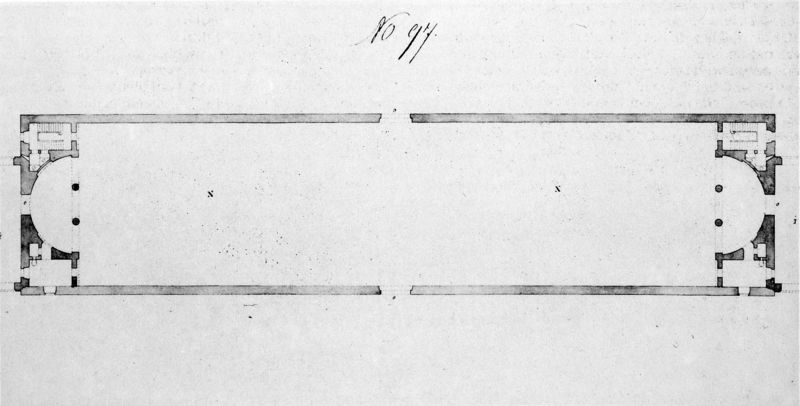
Titel: Marstallgebäude der Residenz in München - Grundriss B (Detail)
Künstler: Carl von Fischer
Standort: München
Institution: Architektursammlung der Technischen Universität
Schlagwörter: weiß, fenster, grau, raum, schwarz, skizze, stützen, säule, säulen, tür, zeichnung, gebäude, haus, park, schloss, wand, architektur, barock, lang, signatur, spiegelung, kirche, blatt, rund, lienie, schiff, schrift, papier, ansicht, bogen, türen, mauer, grafik, graphik, linien, türe, saal, vogelperspektive, querformat, treppe, treppen, arch, arches, architecture, church, column, columns, court, hall, palace, stair, stairs, steps, white, black, empty, gray, grey, interior, noir, old, room, wall, windows, symmetrie, schmal, zahlen, nebenraum, floor, staircase, stufen, kammer, tor, halle, aufsicht, foto, bögen, punkte, wände, eingang, eingänge, gang, tusche, antike, kreuz, rechteck, türme, münchen, palast, dom, linie, symmetrisch, schlicht, buchstaben, kreise, beschriftung, bleistift, flur, entwurf, tinte, altar, langhaus, halbkreis, halbrund, ecken, kreuze, zahl, mauern, antik, roman, mittelalter, apsis, treppenhaus, rechteckig, building, field, house, chor, kapelle, horizontal, gärtner, plan, ausgang, tempel, museum, entrance, view, drawing, paper, durchbruch, black and white, fotographie, klassik, castle, dots, line, sketch, träger, rundung, quadrat, viereck, bau, pen, writing, nummer, halbiert, geraden, door, basilika, riss, grundriss, west, öffnungen, ancient, aufriss, architekturzeichnung, bauplan, architekt, krypta, design, doors, symetry, treppenaufgang, bauskizze, reithalle, apsiden, vierung, konchen, langbau, teile, apse, apsen, architekur, basilica, begehbarer kleiderschrank, breitseite, breitseiten, bunker, cathedral, conce, conche, courtyard, doppelchor, exedren, halbbogen, halbkreise, ink, markierung, mauerstück, narthex, nave, niches, no 97, no. 97, nummer 07, nummer 97, palladiomotiv, rectangle, schmalseiten, seitenfenster, treppenhäuser, treppenlauf, zwischenräume, saulen, floor plan, groundplan, piers, square, walls, rundriss, architect, buildings, cross section, elevation, gate, ost, plans, symmetry, entry, ground, signature, exedra, detail, map, pencil, ausgrabung, gothic, religion, aerial, circle, circles, lines, home, top, figure, long, isle, minimal, simple, space, süd, nord, bezifferung, chöre, arcs, doorway, bamberg, north, hallway, ballroom, big, nr., dessin, diagram, guide, rectangular, niche, game, blanc, gris, architectural, palais, x, e, blueprint, rooms, kreiue, pillars, ärchelogie, pulpit, alter, number, grpund plan, longe, half circle, football, longitudinal, layout, semicircle, n, smmetrical, vintage, serliana, halls, lateral, exit, no, no erg, apses, numeriert, 97, over, chro, eglise, pilier, carre, escalier, no 99, archive, 94, spacious, supports, spatial, split, alcoves, long room, rectangular room, hand drawn, inner, entrances, arhitektura, skecth, baptismal font, exits, number 94, fundament, builiding, tloris